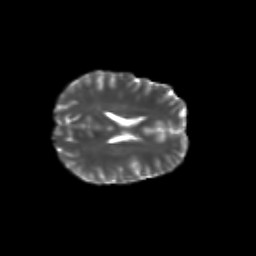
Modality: T2w
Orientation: axial
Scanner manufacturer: siemens
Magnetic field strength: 3 T
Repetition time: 9.2 s
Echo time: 0.084 s